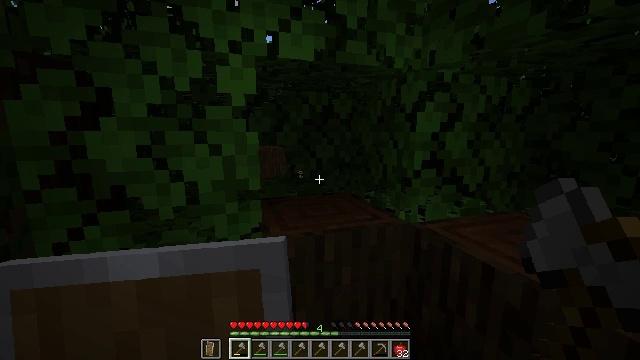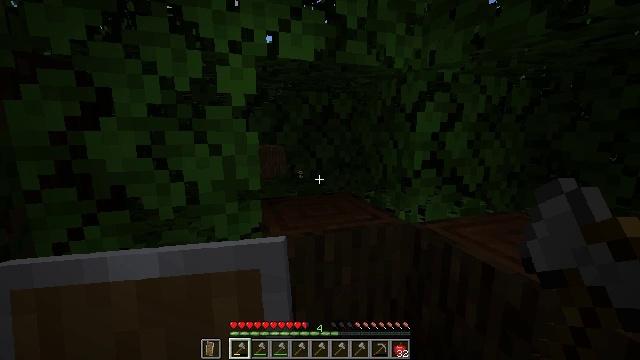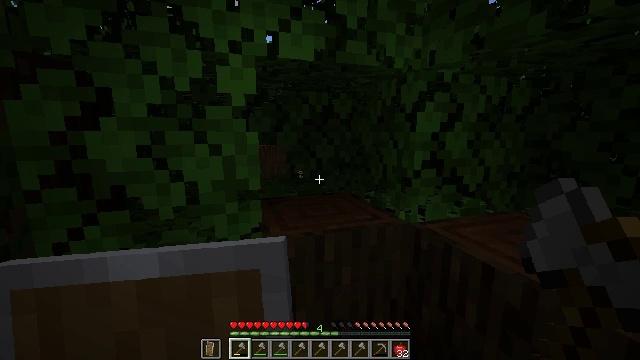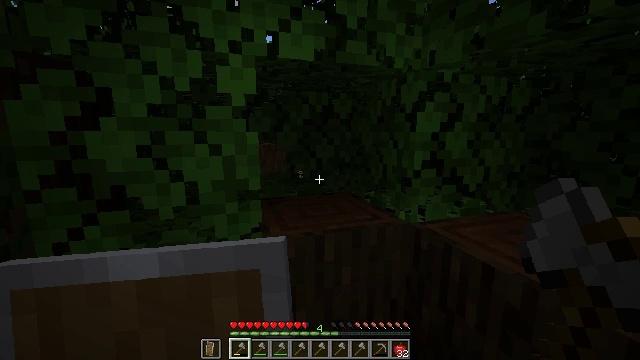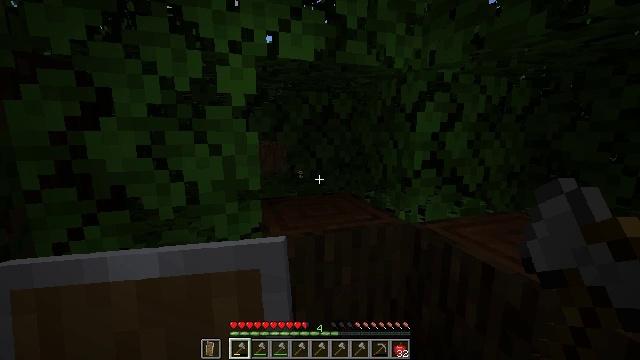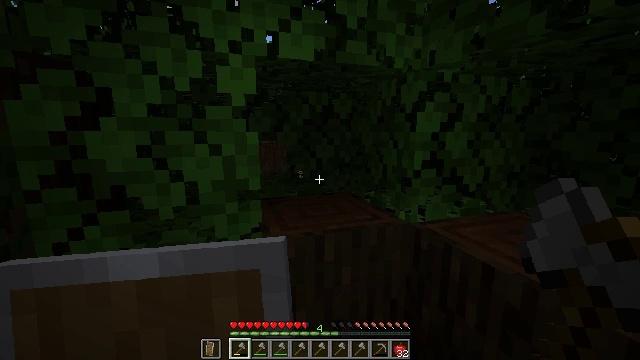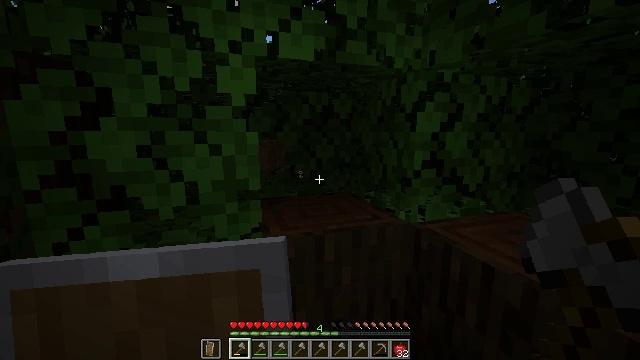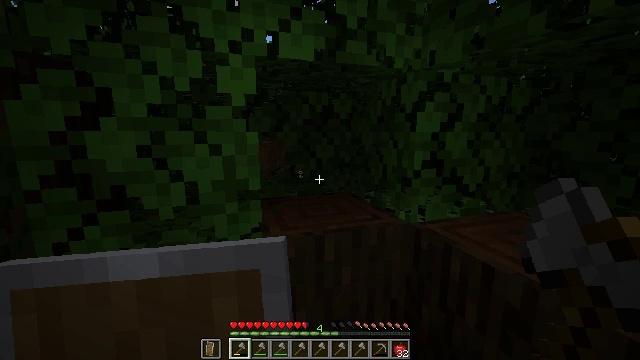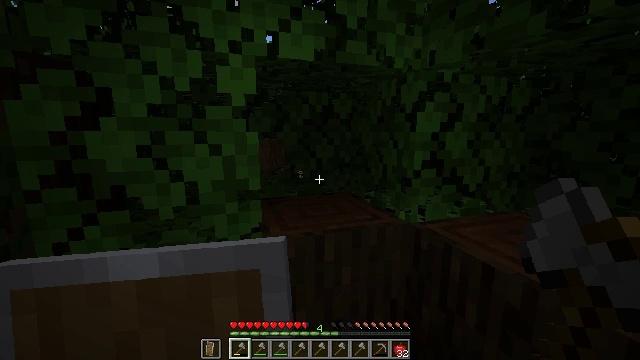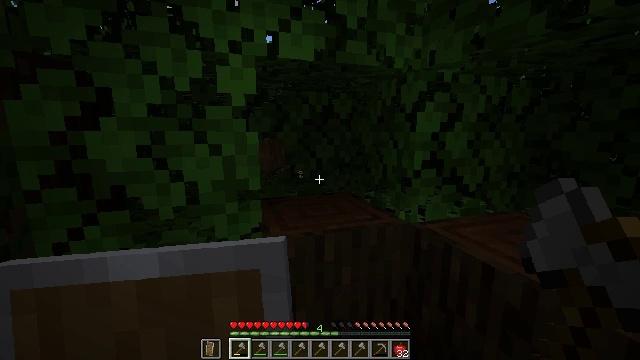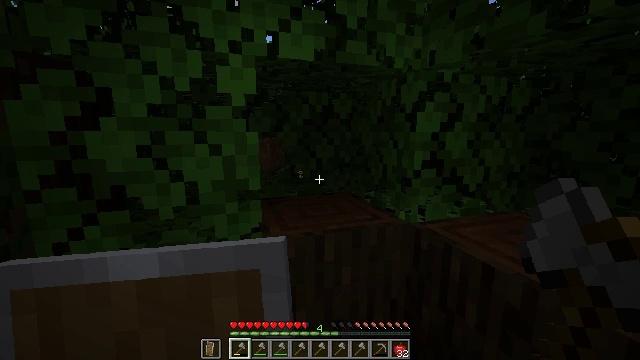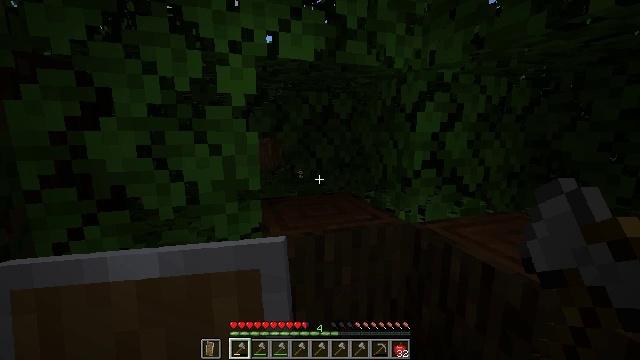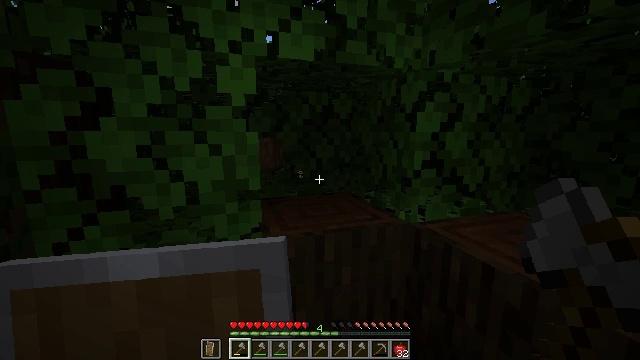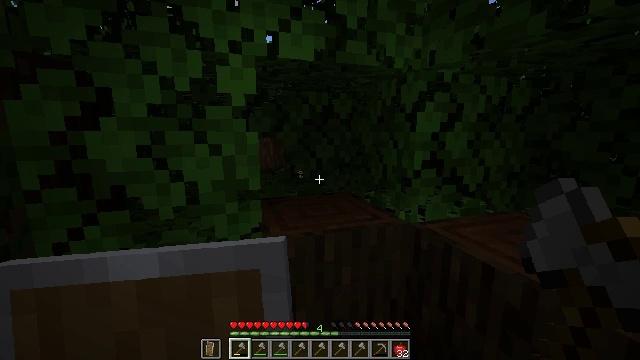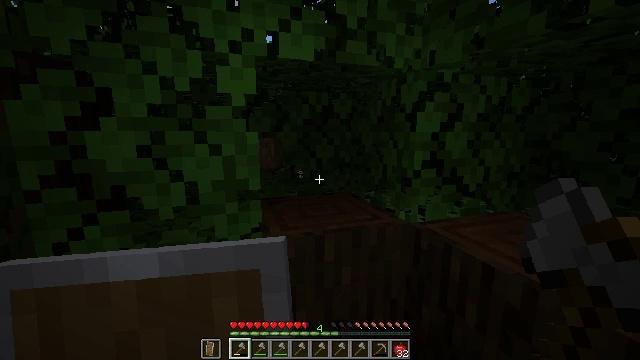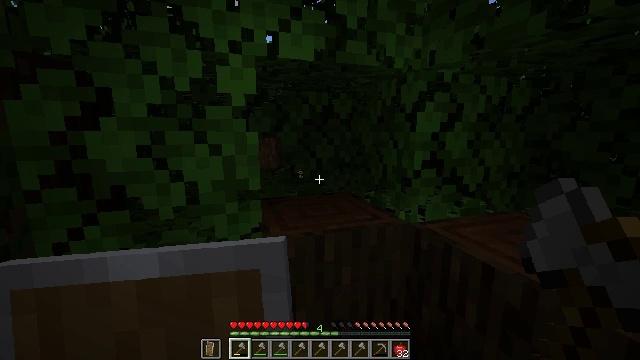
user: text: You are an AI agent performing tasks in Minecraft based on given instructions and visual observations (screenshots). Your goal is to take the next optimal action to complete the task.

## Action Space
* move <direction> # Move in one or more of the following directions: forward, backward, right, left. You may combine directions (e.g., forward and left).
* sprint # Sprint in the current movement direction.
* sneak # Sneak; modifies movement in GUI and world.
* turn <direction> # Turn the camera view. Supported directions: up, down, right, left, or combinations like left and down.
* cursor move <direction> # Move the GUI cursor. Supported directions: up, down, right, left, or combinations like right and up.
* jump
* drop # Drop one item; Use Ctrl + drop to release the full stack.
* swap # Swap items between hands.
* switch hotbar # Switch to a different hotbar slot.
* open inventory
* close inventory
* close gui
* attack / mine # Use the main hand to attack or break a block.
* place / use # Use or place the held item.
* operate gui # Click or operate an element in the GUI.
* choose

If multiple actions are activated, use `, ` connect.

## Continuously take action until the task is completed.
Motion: motion action
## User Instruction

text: Chop down the dark oak log.
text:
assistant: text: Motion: no_op
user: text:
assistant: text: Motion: no_op
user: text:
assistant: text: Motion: no_op
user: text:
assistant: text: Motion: no_op
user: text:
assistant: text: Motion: no_op
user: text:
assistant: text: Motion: no_op
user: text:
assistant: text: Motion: no_op
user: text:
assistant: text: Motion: no_op
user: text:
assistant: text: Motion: no_op
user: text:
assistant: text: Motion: no_op
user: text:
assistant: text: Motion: no_op
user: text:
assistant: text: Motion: no_op
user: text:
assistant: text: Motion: no_op
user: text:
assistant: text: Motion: no_op
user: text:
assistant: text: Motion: no_op
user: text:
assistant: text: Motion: no_op
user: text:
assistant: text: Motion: no_op
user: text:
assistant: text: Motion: no_op
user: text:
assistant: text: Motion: no_op
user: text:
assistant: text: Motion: no_op
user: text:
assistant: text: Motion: no_op
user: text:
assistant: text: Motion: no_op
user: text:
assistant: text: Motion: no_op
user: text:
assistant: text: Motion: no_op
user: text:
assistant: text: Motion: no_op
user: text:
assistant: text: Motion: no_op
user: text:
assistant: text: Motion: no_op
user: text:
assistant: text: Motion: no_op
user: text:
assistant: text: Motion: no_op
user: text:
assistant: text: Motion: no_op